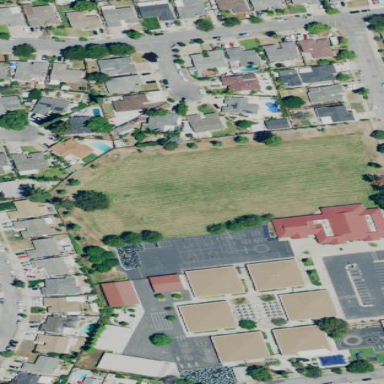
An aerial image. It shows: School.